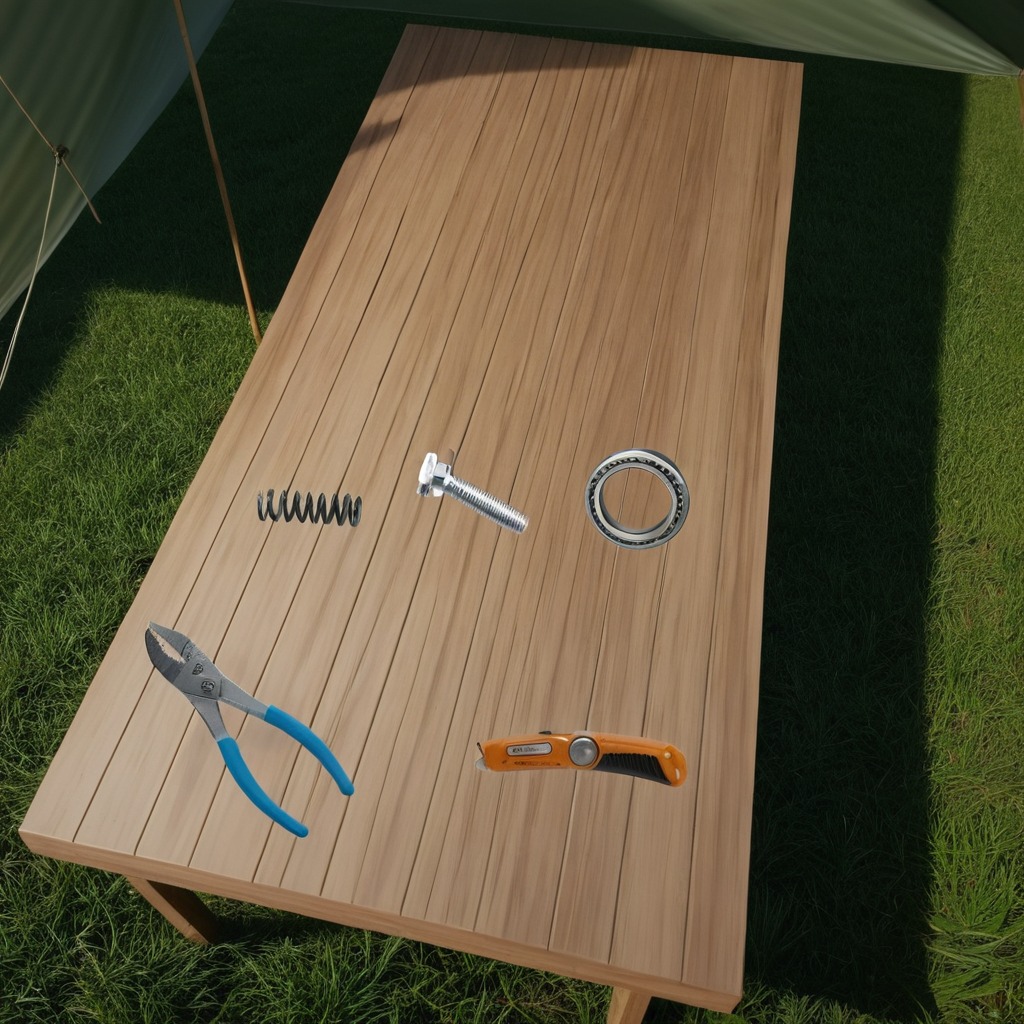
A ball bearing, pliers, a screw, and a coiled metal spring are lying on the wooden table.